Question: I followed <URL>.
I want to connect MySQL database using JNDI dataSource on JBoss to retrieve some data.
Error is generated as soon as I run test.jsp:
'''
javax.servlet.ServletException: javax.servlet.jsp.JspException: Unable to get connection, DataSource invalid: "java.sql.SQLException: No suitable driver found for java:/jdbc/bookstore"
org.apache.jasper.runtime.PageContextImpl.doHandlePageException(PageContextImpl.java:862)
org.apache.jasper.runtime.PageContextImpl.handlePageException(PageContextImpl.java:791)
org.apache.jsp.test_jsp._jspService(test_jsp.java:90)
org.apache.jasper.runtime.HttpJspBase.service(HttpJspBase.java:70)
javax.servlet.http.HttpServlet.service(HttpServlet.java:847)
org.apache.jasper.servlet.JspServletWrapper.service(JspServletWrapper.java:369)
org.apache.jasper.servlet.JspServlet.serviceJspFile(JspServlet.java:326)
org.apache.jasper.servlet.JspServlet.service(JspServlet.java:253)
javax.servlet.http.HttpServlet.service(HttpServlet.java:847)
'''
This is what I got:
MySQL Server 5.5:
database -> bookstore
table -> book
'''
connector -> mysql-connector-java-5.1.21-bin.jar
container -> jboss-as-7.1.1.Final
IDE -> Eclipse juno
'''
STEP 1 - JBoss:
[JBoss_Home]/modules/com/mysql/main -> Got files below
'''
module.xml
mysql-connector-java-5.1.21-bin.jar
mysql-connector-java-5.1.21-bin.jar -> this auto created
'''
module.xml contains:
'''
<?xml version="1.0" encoding="UTF-8"?>
<module xmlns="urn:jboss:module:1.0" name="com.mysql">
<resources>
<resource-root path="mysql-connector-java-5.1.21-bin.jar"/>
</resources>
<dependencies>
<module name="javax.api"/>
</dependencies>
</module>
'''
STEP 2 JBoss:
[JBoss_Home]/standalone/configuration/standalone.xml
'standalone.xml' added dataSource as below:
'''
<subsystem xmlns="urn:jboss:domain:datasources:1.0">
<datasources>
<datasource jndi-name="java:jboss/datasources/ExampleDS" pool-name="ExampleDS" enabled="true" use-java-context="true">
<connection-url>jdbc:h2:mem:test;DB_CLOSE_DELAY=-1</connection-url>
<driver>h2</driver>
<security>
<user-name>sa</user-name>
<password>sa</password>
</security>
</datasource>
<datasource jta="true" jndi-name="java:/jdbc/bookstore" pool-name="bookstore_pool" enabled="true" use-java-context="true" use-ccm="true">
<connection-url>jdbc:mysql://localhost:3306/bookstore</connection-url>
<driver>mysql</driver>
<transaction-isolation>TRANSACTION_READ_COMMITTED</transaction-isolation>
<pool>
<min-pool-size>10</min-pool-size>
<max-pool-size>100</max-pool-size>
<prefill>true</prefill>
</pool>
<security>
<user-name>root</user-name>
<password>786</password>
</security>
<statement>
<prepared-statement-cache-size>32</prepared-statement-cache-size>
<share-prepared-statements>true</share-prepared-statements>
</statement>
</datasource>
<drivers>
<driver name="mysql" module="com.mysql">
<xa-datasource-class>com.mysql.jdbc.jdbc2.optional.MysqlXADataSource</xa-datasource-class>
</driver>
<driver name="h2" module="com.h2database.h2">
<xa-datasource-class>org.h2.jdbcx.JdbcDataSource</xa-datasource-class>
</driver>
</drivers>
</datasources>
</subsystem>
'''
test.jsp page:
'''
<%@ page language="java" contentType="text/html; charset=ISO-8859-1" pageEncoding="ISO-8859-1"%>
<%@ taglib uri="http://java.sun.com/jsp/jstl/sql" prefix="sql" %>
<%@ taglib uri="http://java.sun.com/jsp/jstl/core" prefix="c" %>
<sql:query var="rs" dataSource="java:/jdbc/bookstore">
select title,description from book
</sql:query>
<html>
<head>
<title>DB Test</title>
</head>
<body>
<h2>Results</h2>
<c:forEach var="row" items="${rs.rows}">
Foo ${row.title}<br/>
Bar ${row.description}<br/>
</c:forEach>
</body>
</html>
'''
Add in
'''
<!-- JDBC DataSources (java:comp/env/jdbc) -->
<resource-ref>
<description>The used datasource</description>
<res-ref-name>jdbc/bookstore</res-ref-name>
<res-type>javax.sql.DataSource</res-type>
<res-auth>Container</res-auth>
</resource-ref>
'''
contains:
'''
<?xml version="1.0" encoding="UTF-8"?>
<jboss-web>
<resource-ref>
<res-ref-name>jdbc/bookstore</res-ref-name>
<jndi-name>java:/jdbc/bookstore</jndi-name>
<res-type>javax.sql.DataSource</res-type>
<res-auth>Container</res-auth>
</resource-ref>
</jboss-web>
'''
Below is the project structure:

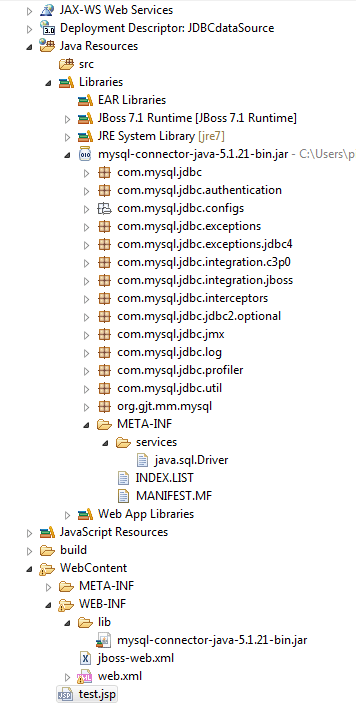
Answer: This worked for me on 7.1.1.Final without any problems. Here is what my setup looked like.
'${JBOSS_HOME}/modules/com/mysql/main/modules.xml:'
'''
<?xml version="1.0" encoding="UTF-8"?>
<module xmlns="urn:jboss:module:1.1" name="com.mysql">
<resources>
<resource-root path="mysql-connector-java-5.1.21-bin.jar"/>
</resources>
<dependencies>
<module name="javax.api" />
</dependencies>
</module>
'''
In the 'standalone.xml':
'''
<subsystem xmlns="urn:jboss:domain:datasources:1.0">
<datasources>
<datasource jndi-name="java:jboss/datasources/ExampleDS" pool-name="ExampleDS" enabled="true" use-java-context="true">
<connection-url>jdbc:h2:mem:test;DB_CLOSE_DELAY=-1</connection-url>
<driver>h2</driver>
<security>
<user-name>sa</user-name>
<password>sa</password>
</security>
</datasource>
<datasource jta="true" jndi-name="java:/jdbc/test" pool-name="test_pool" enabled="true" use-java-context="true" use-ccm="true">
<connection-url>jdbc:mysql://localhost:3306/as7test</connection-url>
<driver>mysql</driver>
<transaction-isolation>TRANSACTION_READ_COMMITTED</transaction-isolation>
<pool>
<min-pool-size>10</min-pool-size>
<max-pool-size>100</max-pool-size>
<prefill>true</prefill>
</pool>
<security>
<user-name>user</user-name>
<password>mypass</password>
</security>
<statement>
<prepared-statement-cache-size>32</prepared-statement-cache-size>
<share-prepared-statements>true</share-prepared-statements>
</statement>
</datasource>
<drivers>
<driver name="mysql" module="com.mysql">
<xa-datasource-class>com.mysql.jdbc.jdbc2.optional.MysqlXADataSource</xa-datasource-class>
</driver>
<driver name="h2" module="com.h2database.h2">
<xa-datasource-class>org.h2.jdbcx.JdbcDataSource</xa-datasource-class>
</driver>
</drivers>
</datasources>
</subsystem>
'''
That worked for me with no errors. I didn't try to make a connection through any code, but I did test the connection on the web admin console.
'<module name="javax.transaction"/>'